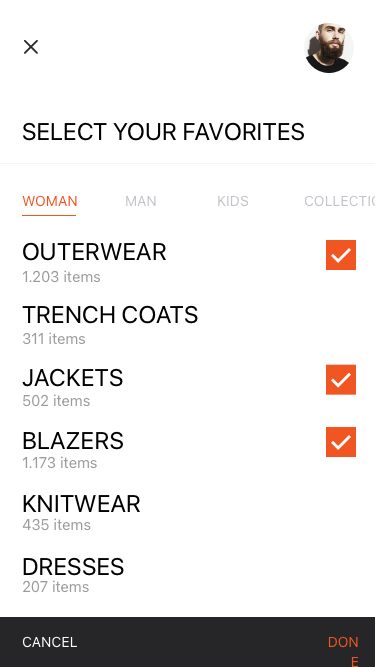
Text in this UI design:
Select your favorites
Woman
Man
Kids
Collections
OUTERWEAR
TRENCH COATS
JACKETS
BLAZERS
KNITWEAR
DRESSES
JUMPSUITS
T-SHIRTS
TROUSERS
JEANS
1.203 items
311 items
502 items
1.173 items
435 items
207 items
1.203 items
Done
Cancel